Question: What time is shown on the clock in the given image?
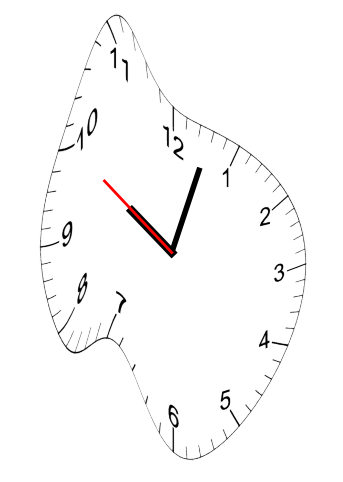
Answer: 10:02:50